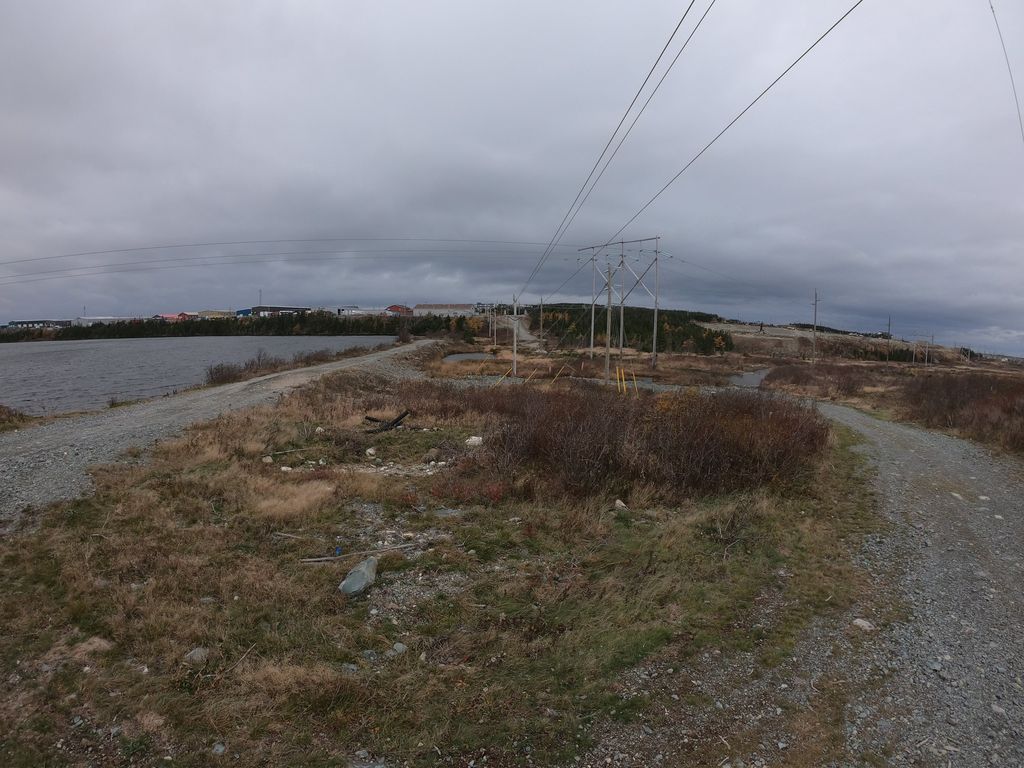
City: st_johns